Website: crate-barrel
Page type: payment
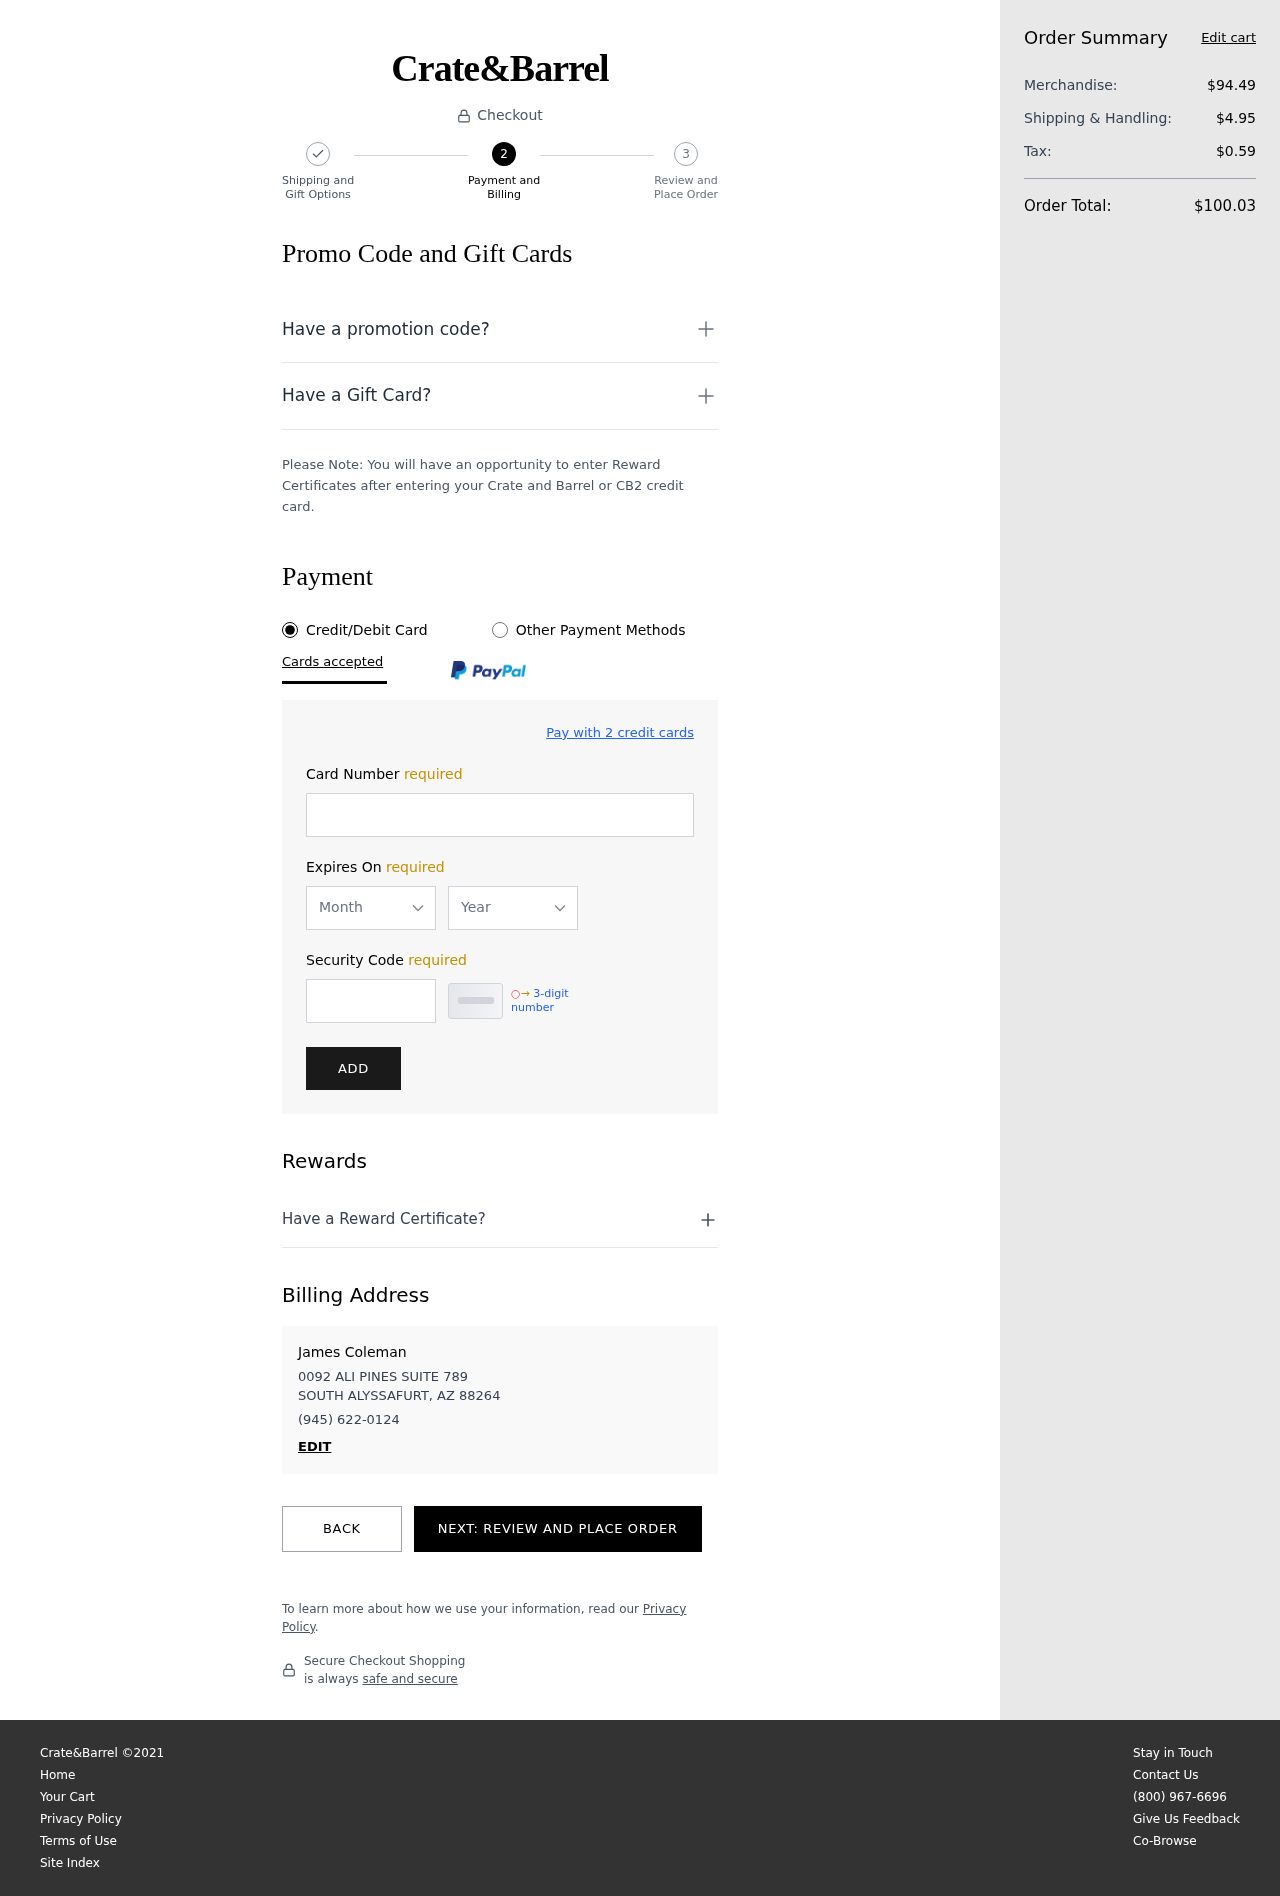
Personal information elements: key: PII_CARD_EXPIRY_MONTH
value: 05
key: PII_CARD_EXPIRY_YEAR
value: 29
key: PII_CITY_STATE_ZIP
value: SOUTH ALYSSAFURT, AZ 88264
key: PII_FULLNAME
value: James Coleman
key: PII_PHONE
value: (945) 622-0124
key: PII_STREET
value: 0092 ALI PINES SUITE 789
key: PII_CARD_NUMBER
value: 3445 7317 1148 043
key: PII_CARD_CVV
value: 8204
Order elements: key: ORDER_SUBTOTAL
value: $94.49
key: ORDER_SHIPPING_COST
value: $4.95
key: ORDER_TAX
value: $0.59
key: ORDER_TOTAL
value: $100.03